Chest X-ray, AP view. Patient: 46 years old, sex F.
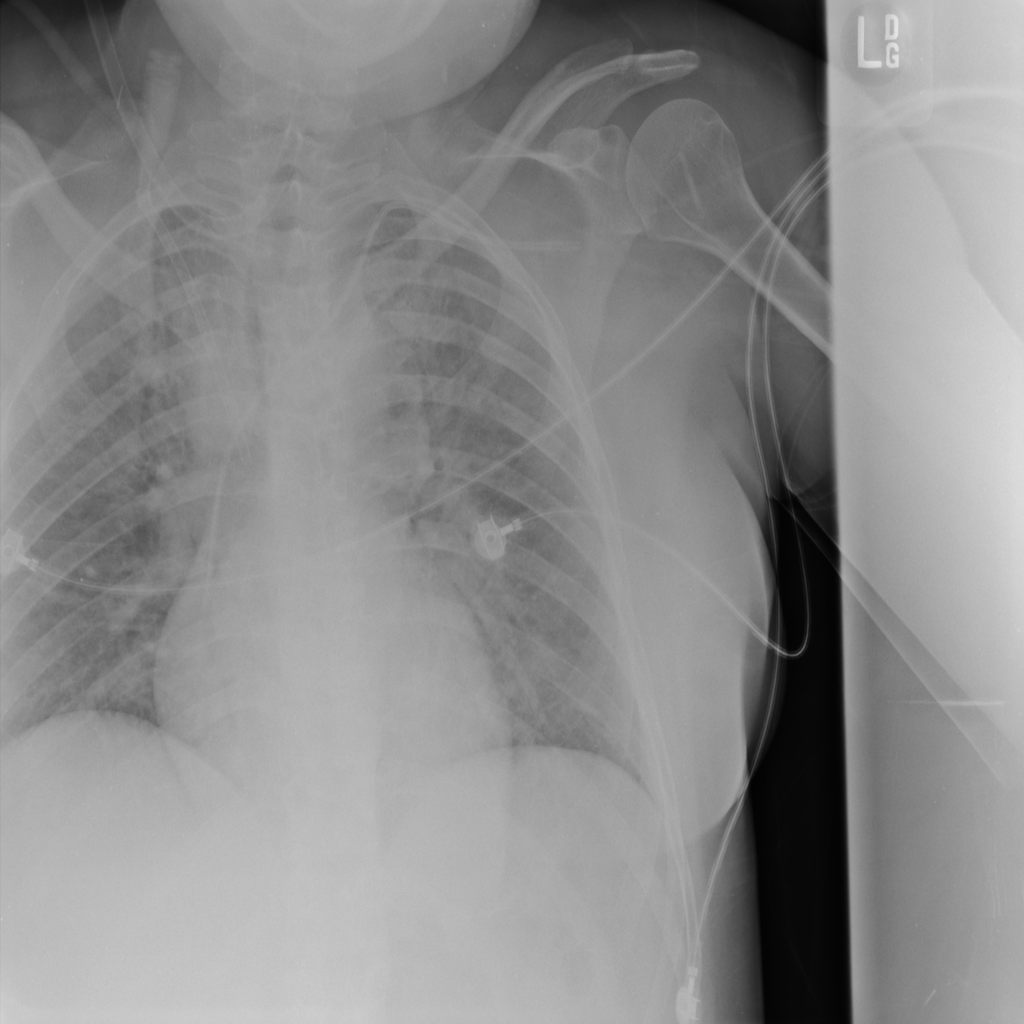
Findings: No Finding